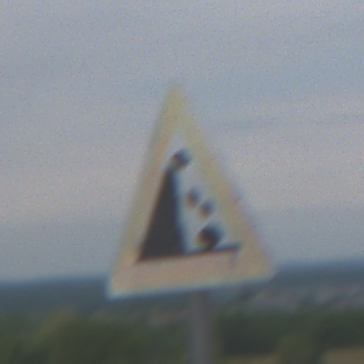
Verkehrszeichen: SteinschlagLinks
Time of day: Midday
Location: Outdoor (RoadRail)
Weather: PartlyCloudy
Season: NotSpecified
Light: Natural